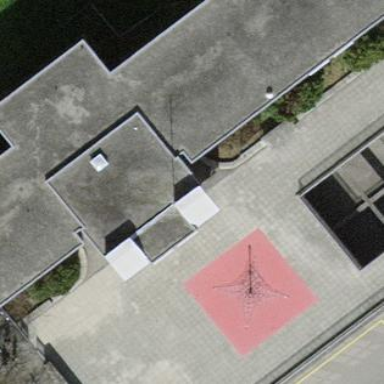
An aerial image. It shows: View of roof of building.